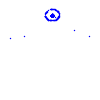
Particle: kaon